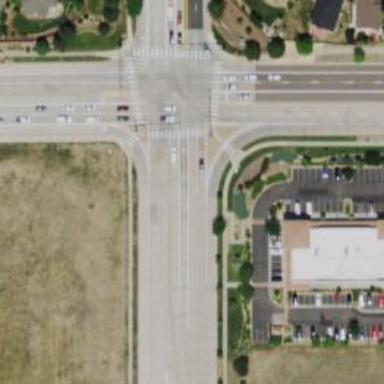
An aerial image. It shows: Marked crossing on the road.